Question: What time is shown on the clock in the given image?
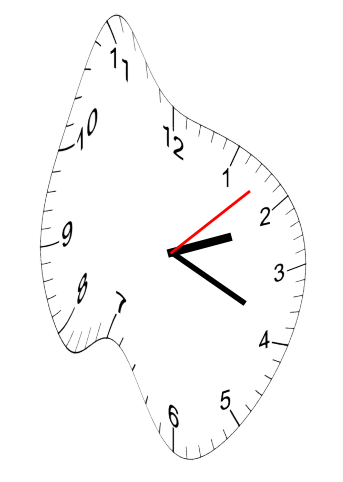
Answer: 02:19:08